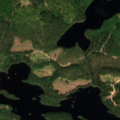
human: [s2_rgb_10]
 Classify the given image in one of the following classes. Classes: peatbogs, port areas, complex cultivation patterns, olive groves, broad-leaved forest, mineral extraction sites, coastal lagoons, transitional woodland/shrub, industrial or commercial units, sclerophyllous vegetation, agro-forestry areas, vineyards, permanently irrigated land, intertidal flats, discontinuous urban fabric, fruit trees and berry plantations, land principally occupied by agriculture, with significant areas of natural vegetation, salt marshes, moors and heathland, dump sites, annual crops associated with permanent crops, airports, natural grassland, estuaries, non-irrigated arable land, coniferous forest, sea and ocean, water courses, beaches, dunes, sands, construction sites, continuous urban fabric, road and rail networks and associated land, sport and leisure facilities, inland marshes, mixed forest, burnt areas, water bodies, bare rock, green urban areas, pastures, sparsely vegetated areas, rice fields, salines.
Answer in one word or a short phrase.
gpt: coniferous forest, mixed forest, water bodies